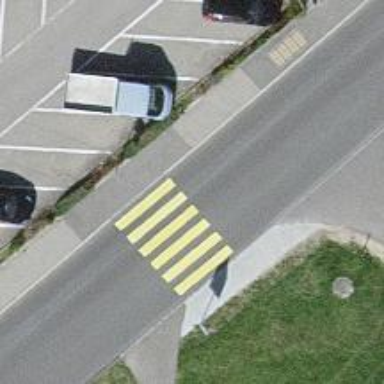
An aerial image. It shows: Marked zebra crossing on the road. The crossing is indicated by zebra markings.